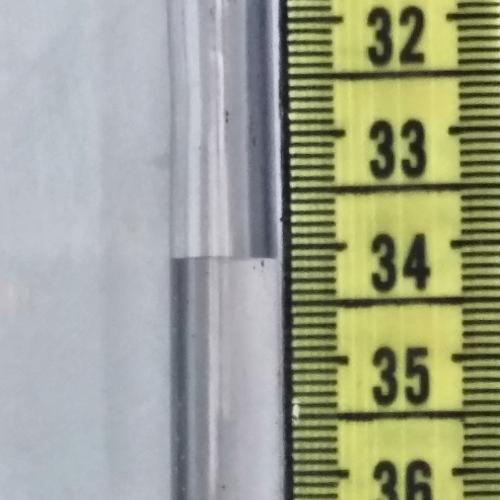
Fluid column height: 34.1 cm